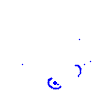
Particle: proton